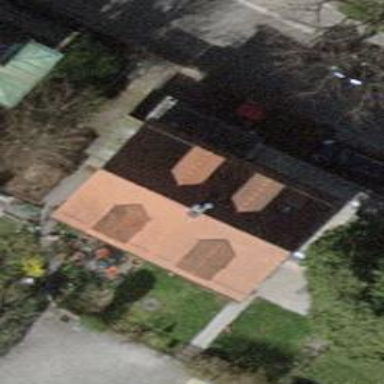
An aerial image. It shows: The building has gabled roof.